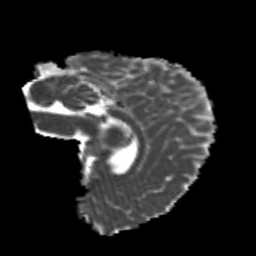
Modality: MD
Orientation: sagittal
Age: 20
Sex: male
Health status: healthy
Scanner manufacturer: philips
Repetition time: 7.389 s
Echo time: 0.08599 s